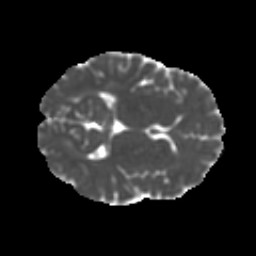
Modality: MD
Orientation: axial
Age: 16
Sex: male
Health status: ill
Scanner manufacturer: ge
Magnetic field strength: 3 T
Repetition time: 6.752 s
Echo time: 0.079 s